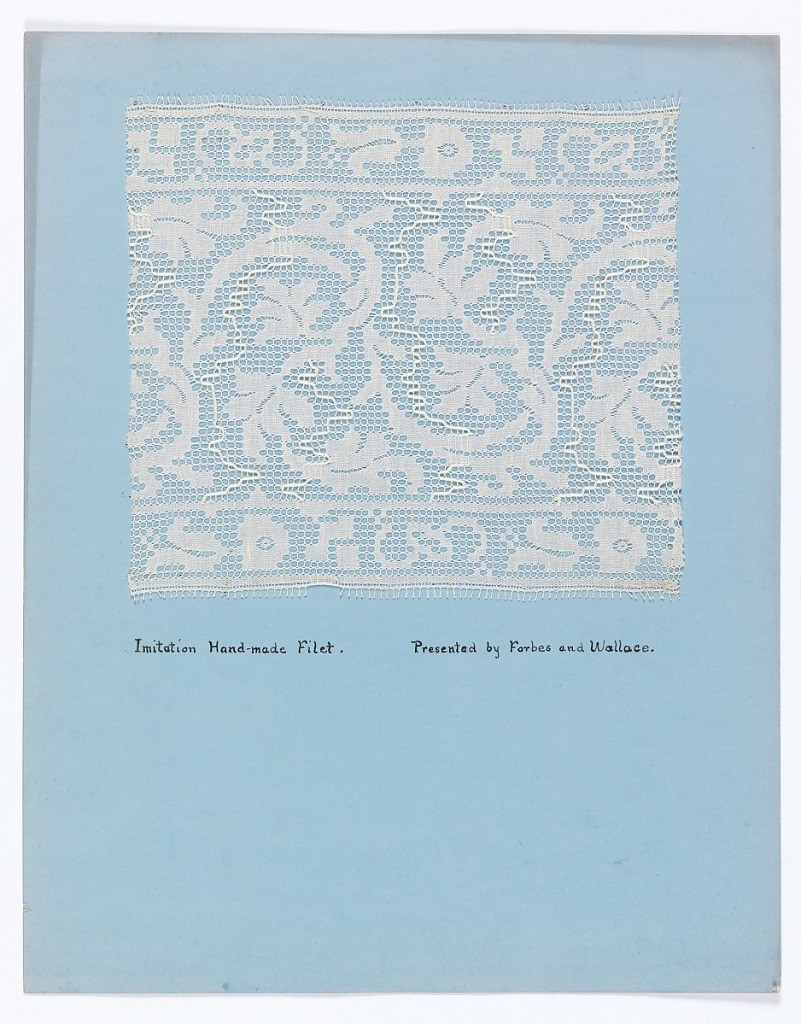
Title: Machine-made openwork samples
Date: ca. 1910
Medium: cardboard, linen, silk, metallic Technique: linen embroidery with ground cloth dissolved Examples of embroidery on net produced by the Schiffli machine Metallic embroidery on net Machine-made openwork in imitation of hand-embroidered net Mostly floral and a few geometric patterns, some designs described as "Spanish" Imitation hand-made filet Machine filet Imitation filet crochet Ploven (burnt-out lace) Fancy curtain lace made on the Levers machines Real filet (handmade) next to Machine-made filet Spotted curtain nets, made chiefly at Nottingham, England and Caudry, France.
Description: Samples of machine-made openwork and several examples of hand made lace mounted on boards. They imitate hand-embroidered net, crochet, or needlepoint.  All are floral patterns plus a few of early 1920's geometric style.
"Embroidered net" produced by the Schiffli Machine.